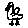
Label: bird